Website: walmart
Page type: cart
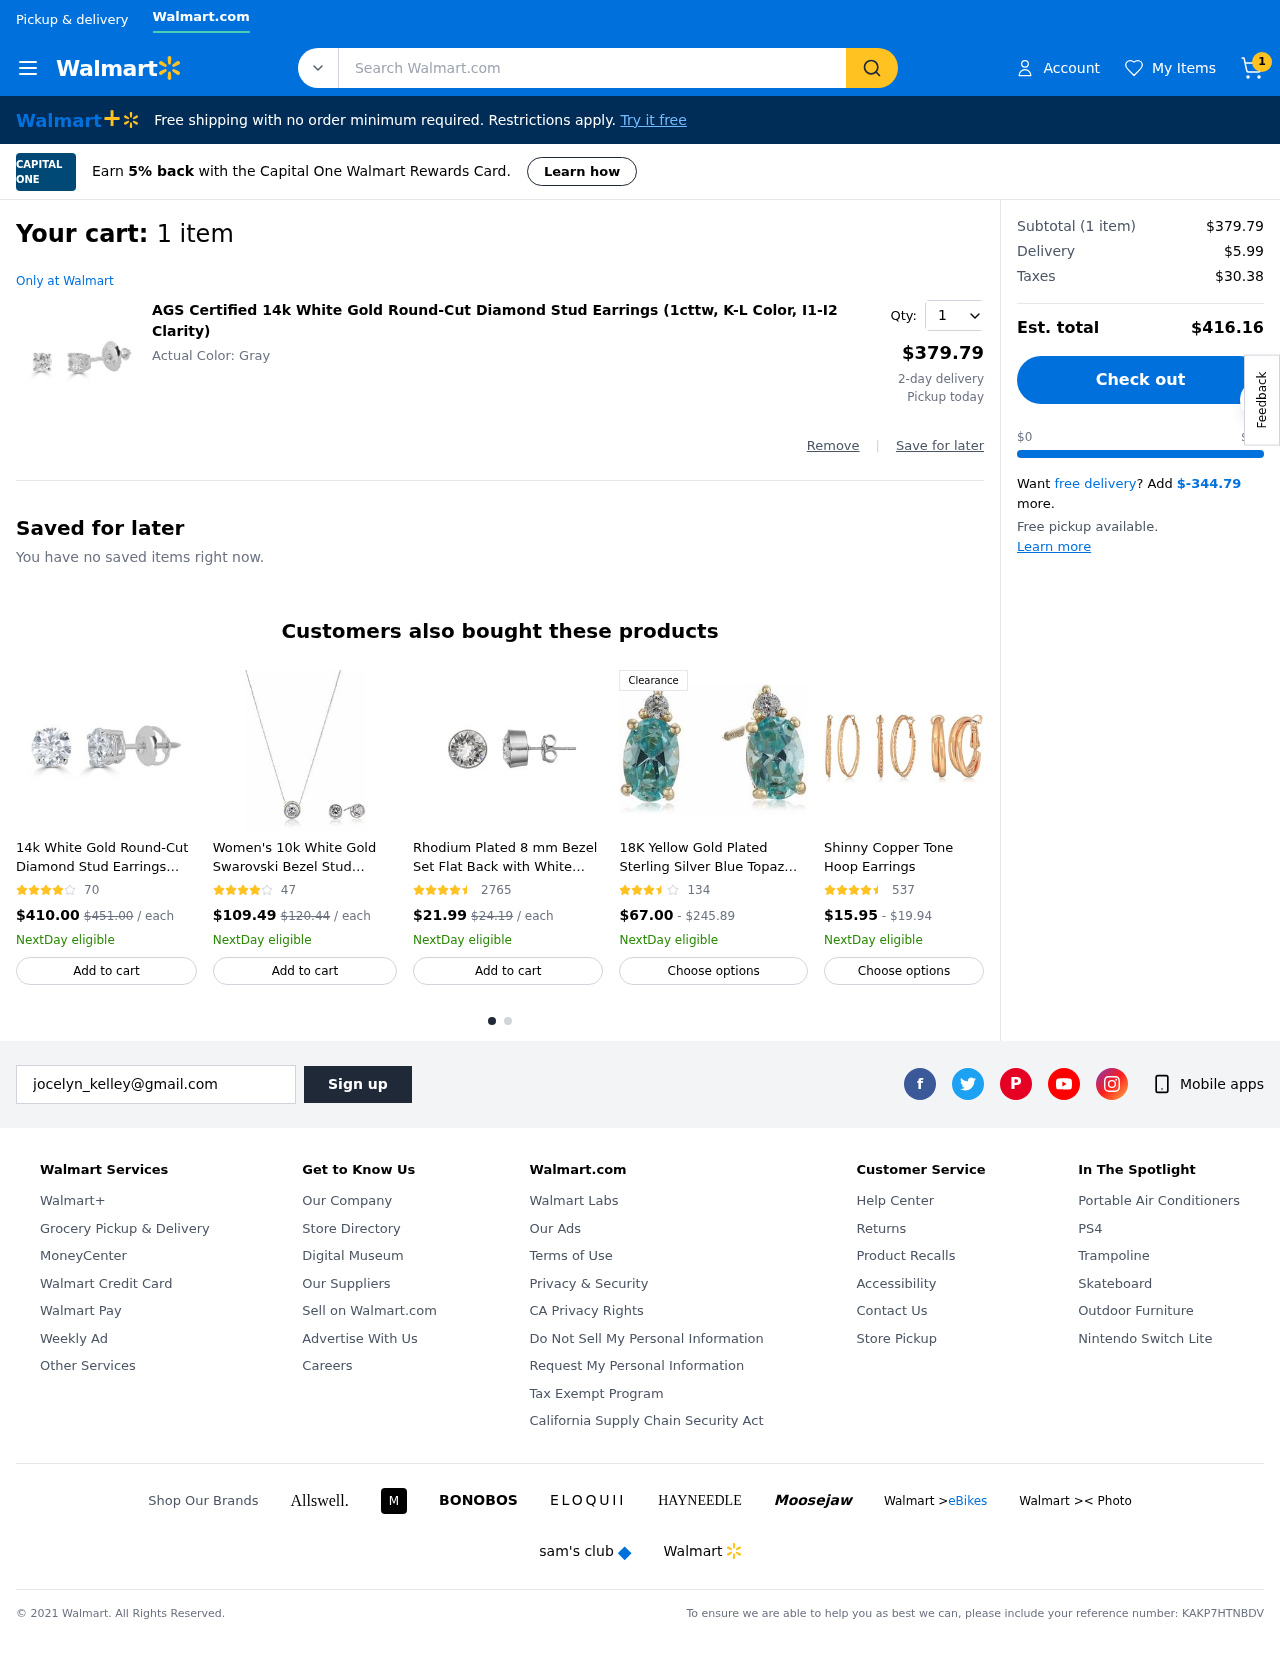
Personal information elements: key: PII_EMAIL
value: jocelyn_kelley@gmail.com
Product elements: key: PRODUCT1_NAME
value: AGS Certified 14k White Gold Round-Cut Diamond Stud Earrings (1cttw, K-L Color, I1-I2 Clarity)
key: PRODUCT1_PRICE
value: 379.79
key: PRODUCT1_QUANTITY
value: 1
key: PRODUCT2_NAME
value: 14k White Gold Round-Cut Diamond Stud Earrings (1/2cttw, J-K Color, I2-I3 Clarity)
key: PRODUCT2_NUM_RATINGS
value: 70
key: PRODUCT2_PRICE
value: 410
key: PRODUCT3_NAME
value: Women's 10k White Gold Swarovski Bezel Stud Earrings and Necklace Set, One Size
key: PRODUCT3_NUM_RATINGS
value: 47
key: PRODUCT3_PRICE
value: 109.49
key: PRODUCT4_NAME
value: Rhodium Plated 8 mm Bezel Set Flat Back with White Swarovski Crystals Stud Earrings
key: PRODUCT4_NUM_RATINGS
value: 2765
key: PRODUCT4_PRICE
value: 21.99
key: PRODUCT5_NAME
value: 18K Yellow Gold Plated Sterling Silver Blue Topaz Colored Cubic Zirconia Stud Earrings
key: PRODUCT5_NUM_RATINGS
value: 134
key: PRODUCT5_PRICE
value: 67
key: PRODUCT6_NAME
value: Shinny Copper Tone Hoop Earrings
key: PRODUCT6_NUM_RATINGS
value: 537
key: PRODUCT6_PRICE
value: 15.95
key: PRODUCT2_ORIGINAL_PRICE
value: $451.00
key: PRODUCT3_ORIGINAL_PRICE
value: $120.44
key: PRODUCT4_ORIGINAL_PRICE
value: $24.19
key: PRODUCT5_PRICE_MAX
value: $245.89
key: PRODUCT6_PRICE_MAX
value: $19.94
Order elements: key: ORDER_NUM_ITEMS
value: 1
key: ORDER_NUM_ITEMS
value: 1 item
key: ORDER_SUBTOTAL
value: $379.79
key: ORDER_SHIPPING_COST
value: $5.99
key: ORDER_TAX
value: $30.38
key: ORDER_TOTAL
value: $416.16
Search elements: key: HEADER_SEARCH
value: Search Walmart.com